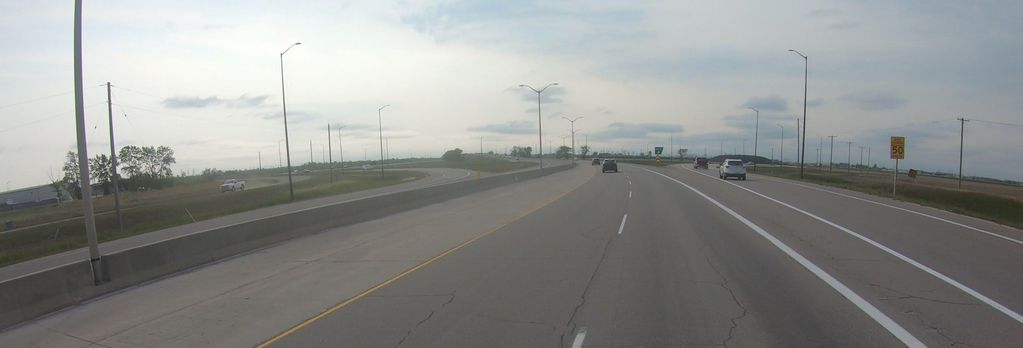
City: winnipeg